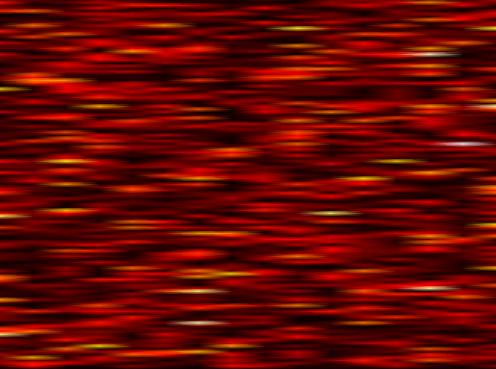
Label: OFDM